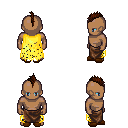
a pixel art fantasy rpg character, male body template, human, dark skin, yellow tattered cape, robe skirt, brown mohawk hairstyle, brown slippers, four views (front, back, left, right), 2x2 character sprite sheet, small pixel art, hard edges, no anti-aliasing